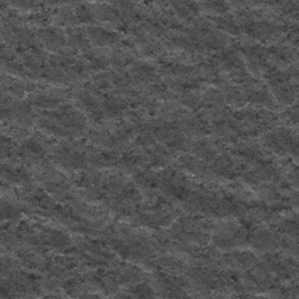
Label: frost